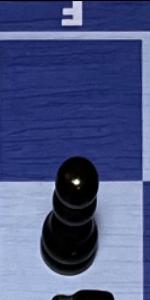
Label: Pawn_Black